Field crop: maize
Growth stage: 2
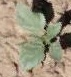
Species: datura